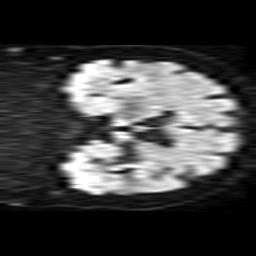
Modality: TRACE
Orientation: coronal
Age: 63
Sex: female
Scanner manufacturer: philips
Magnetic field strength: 1.5 T
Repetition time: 3.501 s
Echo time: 0.09257 s